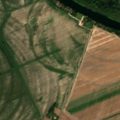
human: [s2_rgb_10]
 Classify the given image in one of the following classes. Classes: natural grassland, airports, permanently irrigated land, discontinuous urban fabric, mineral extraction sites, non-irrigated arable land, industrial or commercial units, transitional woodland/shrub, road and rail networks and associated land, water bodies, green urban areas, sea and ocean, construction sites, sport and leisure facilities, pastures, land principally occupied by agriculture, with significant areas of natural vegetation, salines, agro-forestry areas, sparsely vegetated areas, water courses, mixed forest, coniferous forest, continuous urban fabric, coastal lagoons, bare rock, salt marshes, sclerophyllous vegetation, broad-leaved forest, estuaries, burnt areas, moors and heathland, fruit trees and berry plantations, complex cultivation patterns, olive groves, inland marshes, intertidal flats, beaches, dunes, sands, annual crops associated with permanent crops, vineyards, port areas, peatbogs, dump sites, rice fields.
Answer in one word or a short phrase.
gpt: non-irrigated arable land, broad-leaved forest, transitional woodland/shrub, water courses